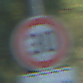
Verkehrszeichen: Geschwindigkeit30
Zusatzzeichen unten: HinweisDurchVerbaleAngabe10
Umgebung: Outdoor, RoadRail
Tageszeit: MorningAfternoon
Wetter: Clear
Licht: Natural
Jahreszeit: NotSpecified
Kontrast: HighContrast